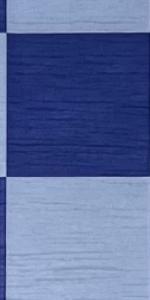
Label: Empty